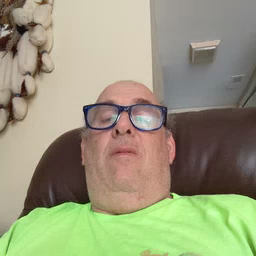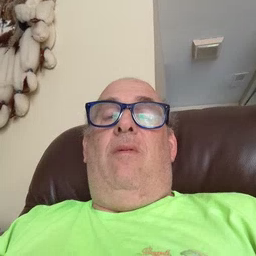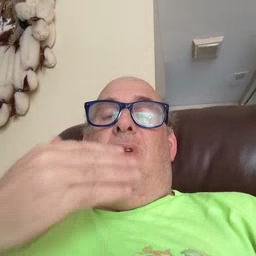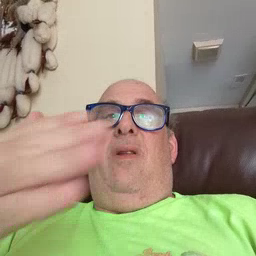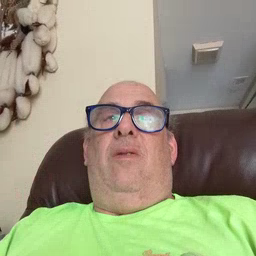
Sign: thankyou